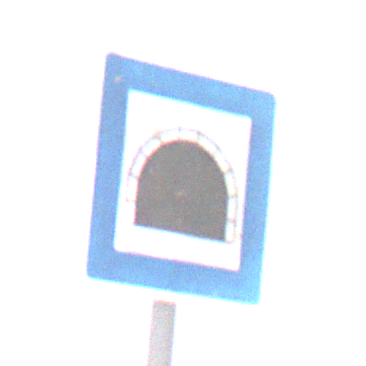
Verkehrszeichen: Tunnel
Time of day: Midday
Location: Outdoor (RoadRail)
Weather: Overcast
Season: NotSpecified
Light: Natural